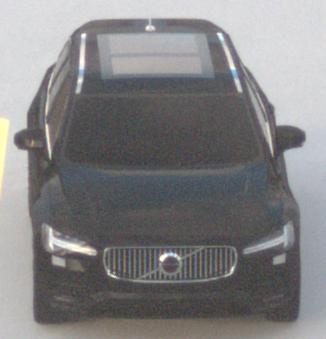
Make: Volvo
Model: V90
Detailed model: -
Model produced from: 2016
Model produced until: 2020
Doors: 5
Color: black
Road condition: dry road
Daytime: sunrise or sunset
Contrast: low contrast